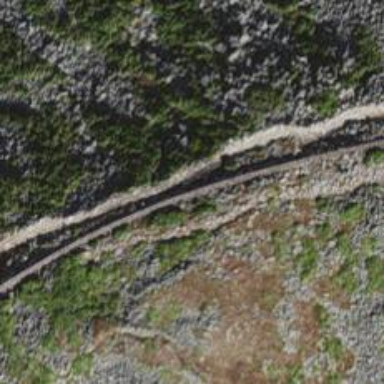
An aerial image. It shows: Preserved narrow-gauge railway.